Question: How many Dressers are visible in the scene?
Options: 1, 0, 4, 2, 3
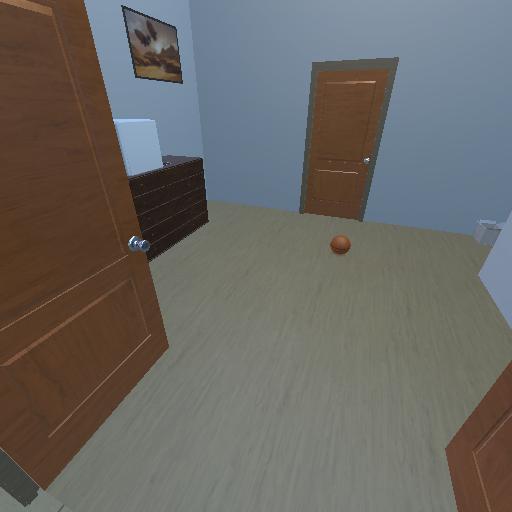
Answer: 1